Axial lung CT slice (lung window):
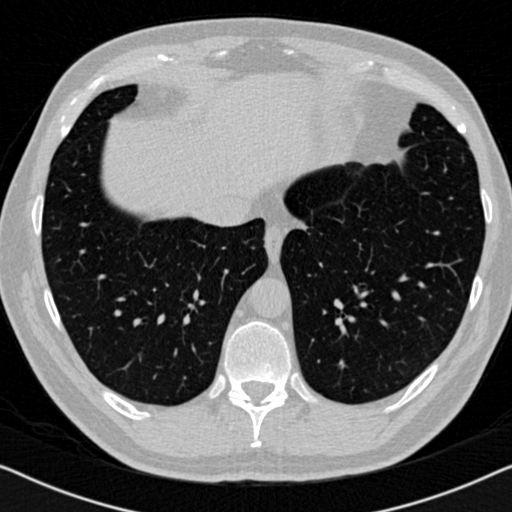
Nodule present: no